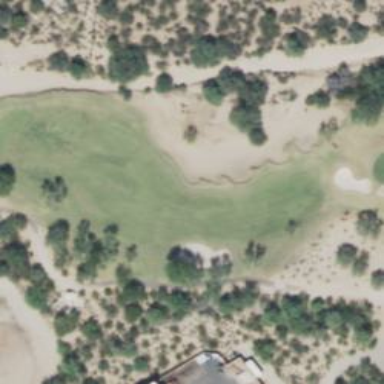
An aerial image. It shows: View of golf hole.